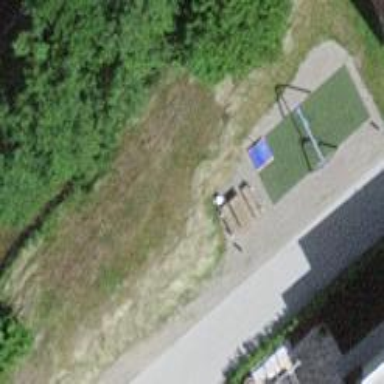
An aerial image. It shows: Playground area for leisure land.